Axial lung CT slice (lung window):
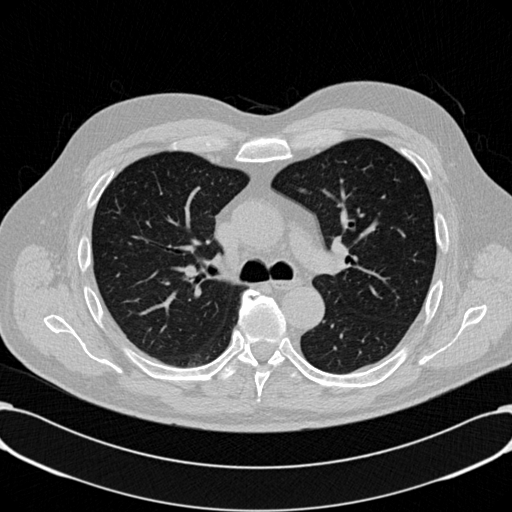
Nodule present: no